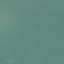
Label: SeaLake